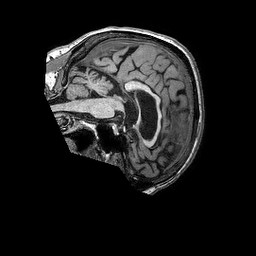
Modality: T1w
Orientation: sagittal
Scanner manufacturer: philips
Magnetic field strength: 3 T
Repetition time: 0.006564 s
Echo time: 0.002956 s